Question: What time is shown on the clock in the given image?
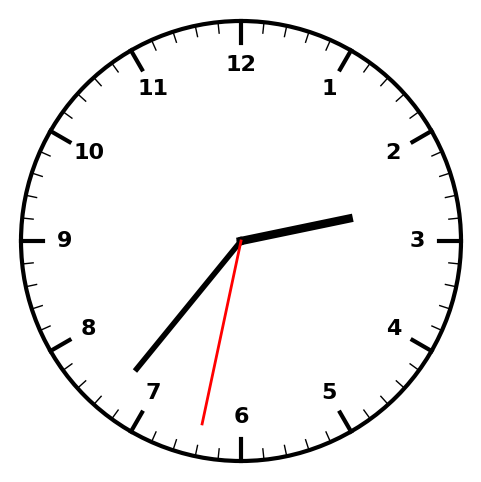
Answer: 02:36:32